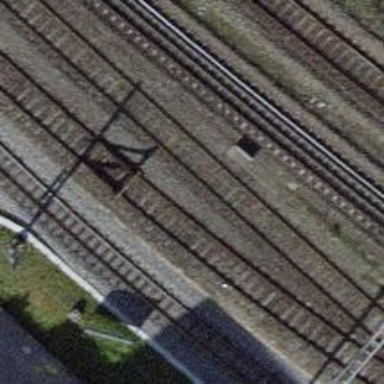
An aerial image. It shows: Railway yard with one track in service.